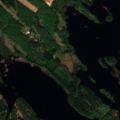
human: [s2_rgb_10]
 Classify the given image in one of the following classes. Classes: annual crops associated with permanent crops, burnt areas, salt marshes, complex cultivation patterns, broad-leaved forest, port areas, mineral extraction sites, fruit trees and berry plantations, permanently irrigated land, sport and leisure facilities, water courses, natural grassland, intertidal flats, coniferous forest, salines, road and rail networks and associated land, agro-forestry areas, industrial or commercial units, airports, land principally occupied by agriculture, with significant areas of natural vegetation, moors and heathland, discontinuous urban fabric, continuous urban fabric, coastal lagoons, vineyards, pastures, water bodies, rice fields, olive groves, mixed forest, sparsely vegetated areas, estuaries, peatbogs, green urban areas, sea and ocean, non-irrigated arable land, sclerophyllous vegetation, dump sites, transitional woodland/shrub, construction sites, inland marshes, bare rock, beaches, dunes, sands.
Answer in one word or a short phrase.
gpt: broad-leaved forest, coniferous forest, mixed forest, water bodies